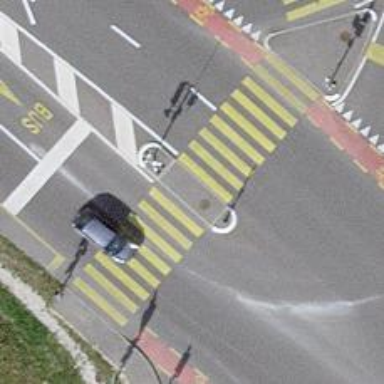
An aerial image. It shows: Crossing with traffic signals and central island.